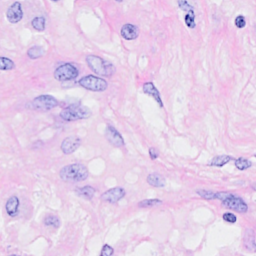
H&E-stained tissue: Breast